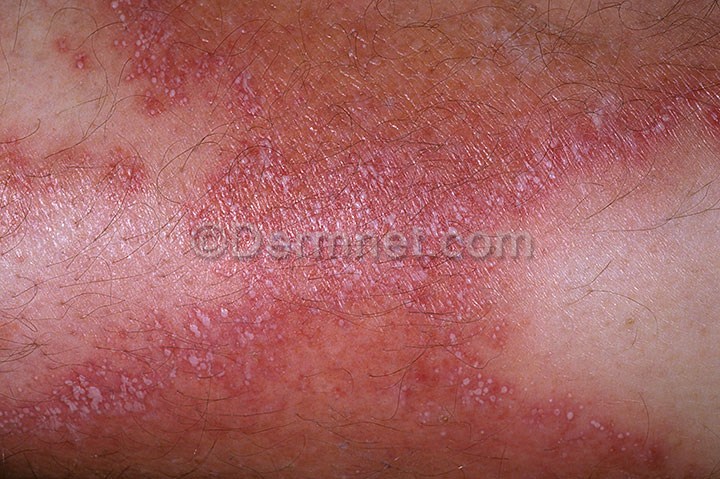
Disease: Psoriasis pictures Lichen Planus and related diseases